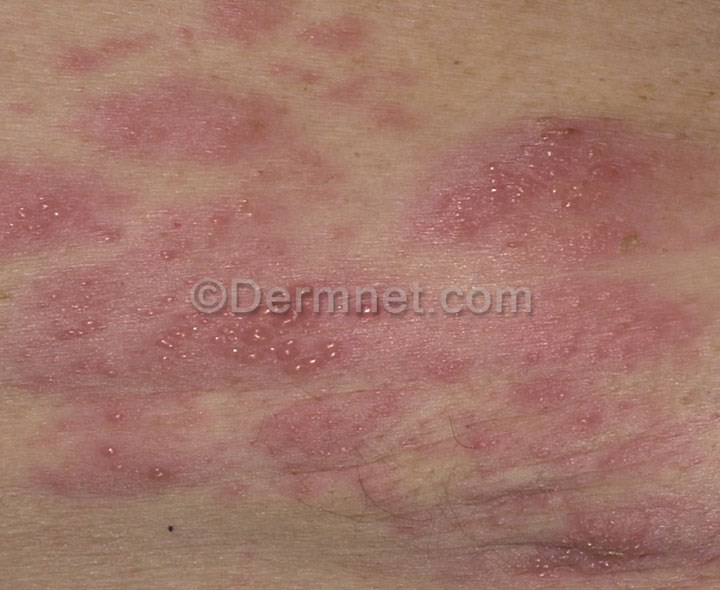
Disease: Warts Molluscum and other Viral Infections